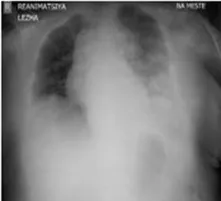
CXR on the 3rd day.
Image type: radiology (x_ray)